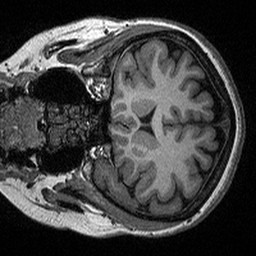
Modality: T1w
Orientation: coronal
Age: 50
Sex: female
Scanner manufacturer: siemens
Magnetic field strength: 3 T
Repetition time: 2.3 s
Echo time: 0.00298 s